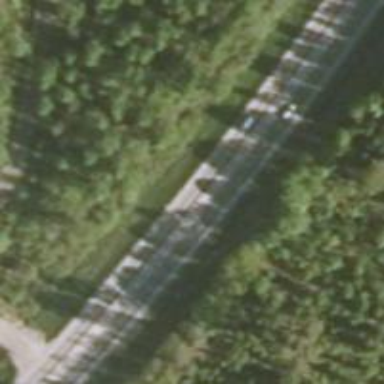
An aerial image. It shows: Asphalt trunk highway.